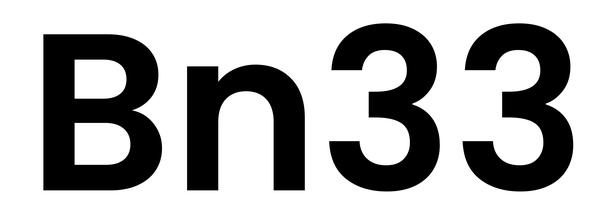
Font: Poppins-SemiBold